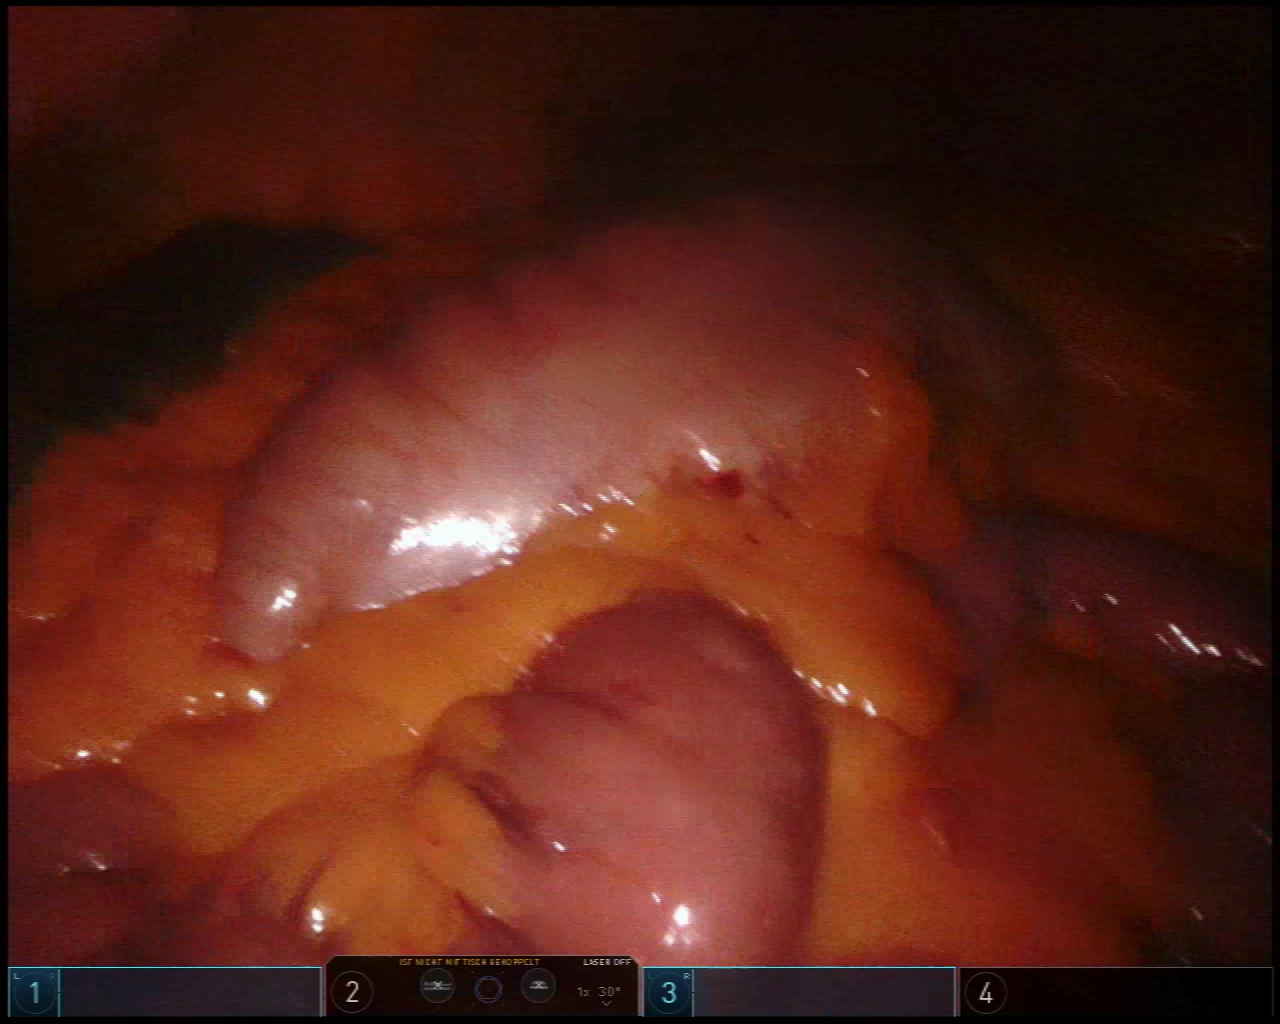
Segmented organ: liver
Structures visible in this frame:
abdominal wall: yes
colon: yes
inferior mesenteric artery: no
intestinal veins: no
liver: yes
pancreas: no
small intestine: no
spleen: no
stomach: no
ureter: no
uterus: no
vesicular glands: no